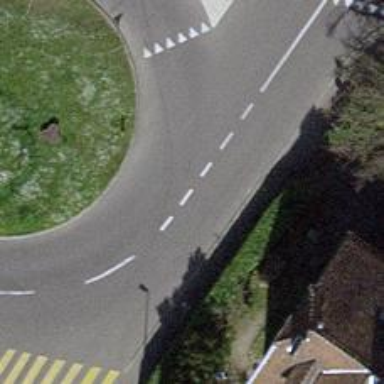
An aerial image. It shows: Residential road with asphalt surface and sidewalk on the left side.